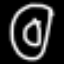
Label: donut